Field crop: maize
Growth stage: 2
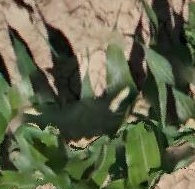
Species: maize